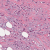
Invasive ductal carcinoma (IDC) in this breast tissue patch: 1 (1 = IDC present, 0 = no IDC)